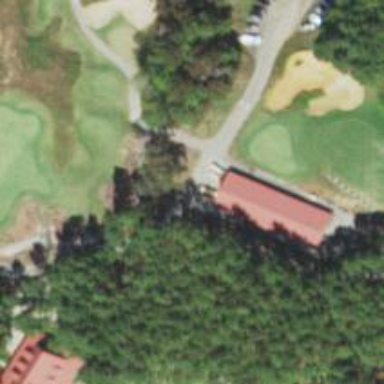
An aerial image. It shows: Path designated for golf carts.